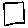
Label: square